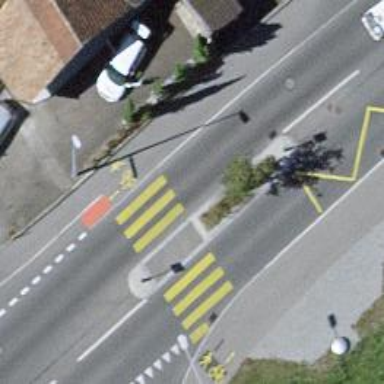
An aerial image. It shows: Secondary road with separate sidewalks on both sides.